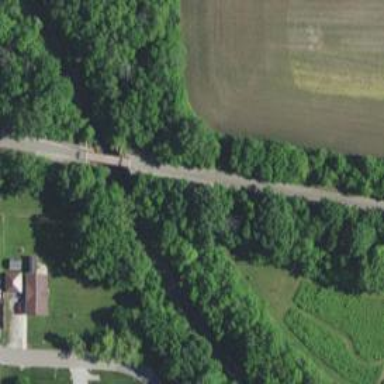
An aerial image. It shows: Asphalt cycleway on beam bridge above abandoned railway.